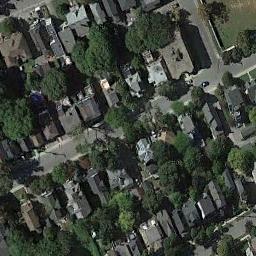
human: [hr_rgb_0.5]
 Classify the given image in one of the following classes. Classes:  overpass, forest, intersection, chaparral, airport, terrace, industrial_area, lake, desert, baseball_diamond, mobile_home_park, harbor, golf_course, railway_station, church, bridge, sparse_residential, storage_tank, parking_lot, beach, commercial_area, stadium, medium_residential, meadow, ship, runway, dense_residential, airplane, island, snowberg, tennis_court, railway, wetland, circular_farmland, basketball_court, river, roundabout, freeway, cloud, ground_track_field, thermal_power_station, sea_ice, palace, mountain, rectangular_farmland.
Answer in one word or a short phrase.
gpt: medium_residential